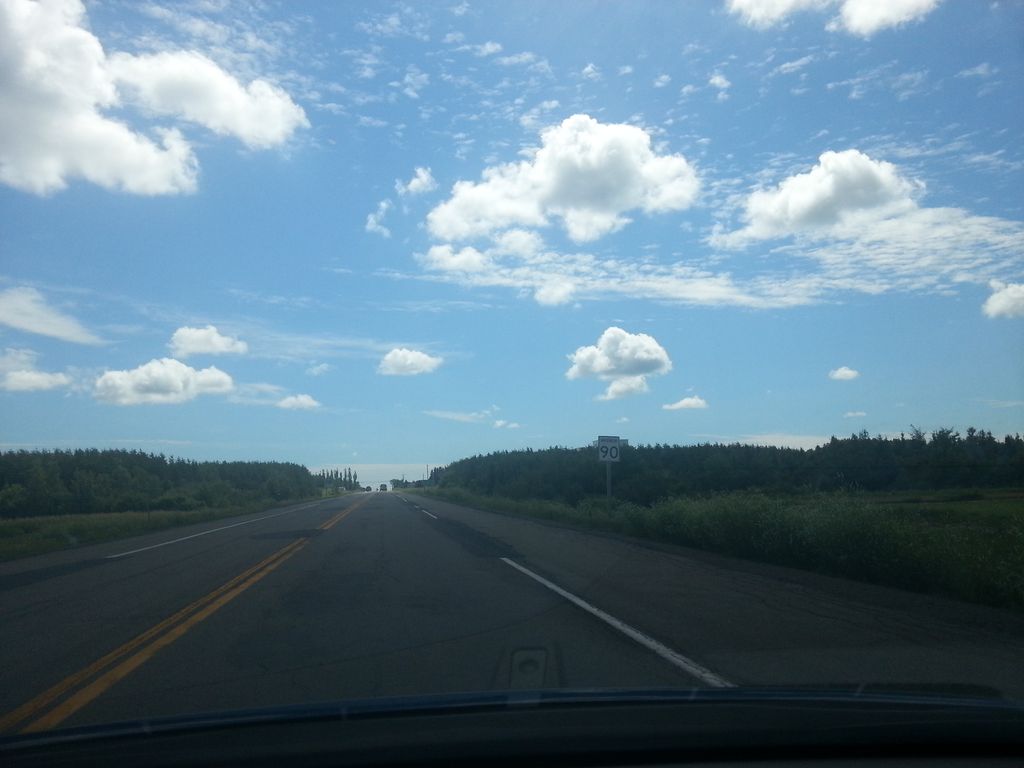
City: charlottetown